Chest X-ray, PA view. Patient: 21 years old, sex M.
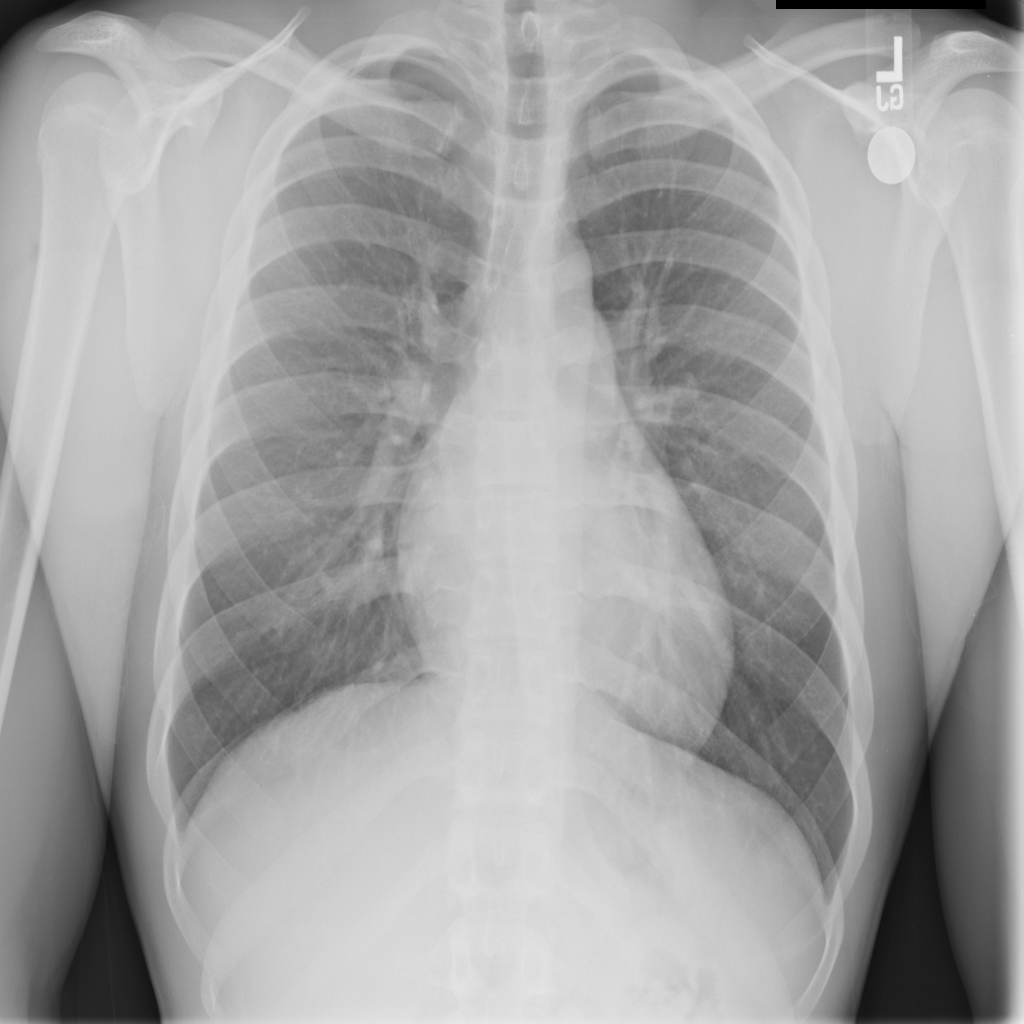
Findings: No Finding